Question: Ok so I cannot figure this out for the life of me, I want to filter my data based on a partial string match. here is my data, I am just showing the column i want to filter, but there are more rows in the overall set. I only want to show the rows that begin with "CAO" --this is easily achievable in the viewer
dataviewer image:

Basically I want the R "code" that would reproduce this exact result. I have tried using grepl like so
'''
filter(longdata, grepl("^CAO",longdata[,1]))
'''
I have tried using subset
'''
subset(longdata,longdata[,1]=="^CAO")
'''
I have tried subset with grepl and no matter what I do I cant figure it out. I am new to R so please try and explain it thoroughly.
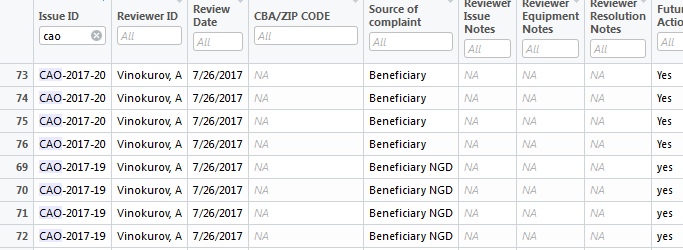
Answer: The second argument of grepl wasn't recognized in your first code
'''
library(tidyverse) #in this case access to dplyr and to tibble's data_frame() function which preserves the spaces in the column names
longdata <- data_frame('Issue ID'=c("CAO-2017-20", "CAO-2017-20", "CAO-2017-20", "AO-2017-20", "CA-2017-20"))
longdata %>% filter(grepl("CAO", 'Issue ID')) #patern "^CAO" also works
'''
'%>%' is a piping operator that passes the outcomes of the previous operations further, here it's loaded by 'dplyr'.
Basically what I did was to load the 'tidyverse' set of packages (read more on tidyverse <URL>. Those ones of interest are 'tibble' and 'dplyr'.
Then I created a sample data frame with 'tibble''s function 'data_frame()'
Then I applied an function that you suggested, namely
'''
filter(longdata, grepl("^CAO",'Issue ID'))
'''
which is the same in its piped form:
'''
longdata %>% filter(grepl("CAO", 'Issue ID'))
'''